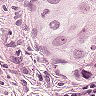
Metastatic tissue present: yes